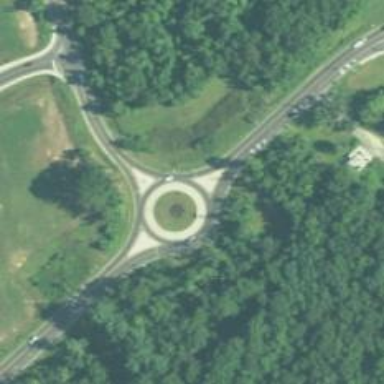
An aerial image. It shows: Secondary road around roundabout.